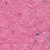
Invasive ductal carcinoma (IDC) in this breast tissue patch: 0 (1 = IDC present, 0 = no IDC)